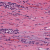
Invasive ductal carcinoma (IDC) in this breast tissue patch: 1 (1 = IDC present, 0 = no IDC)